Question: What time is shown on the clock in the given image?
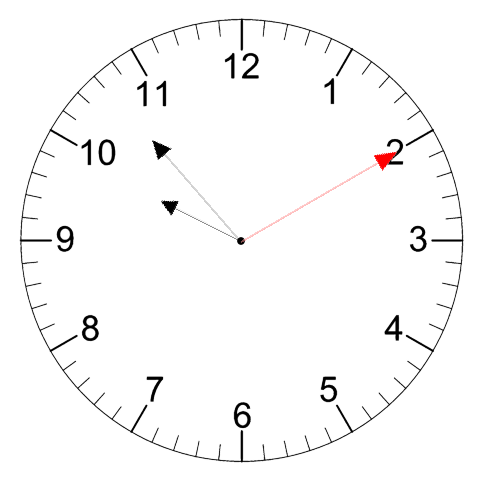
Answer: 09:53:10